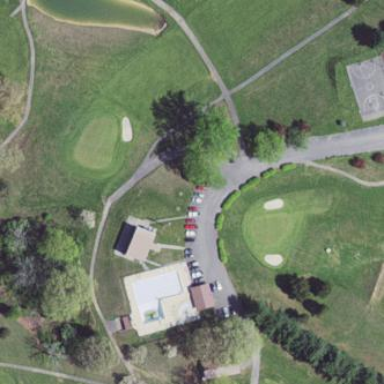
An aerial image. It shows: Grassy area designated as golf fairway.